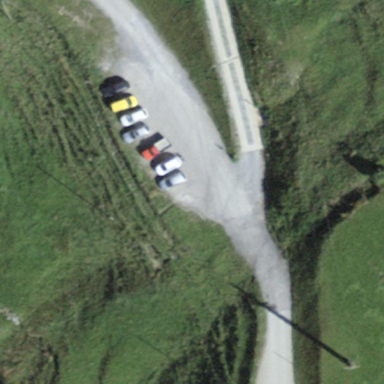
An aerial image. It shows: Parking area.